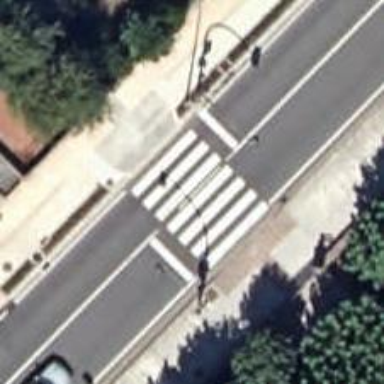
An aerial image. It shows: Marked crossing on footway. The crossing has visible markings.